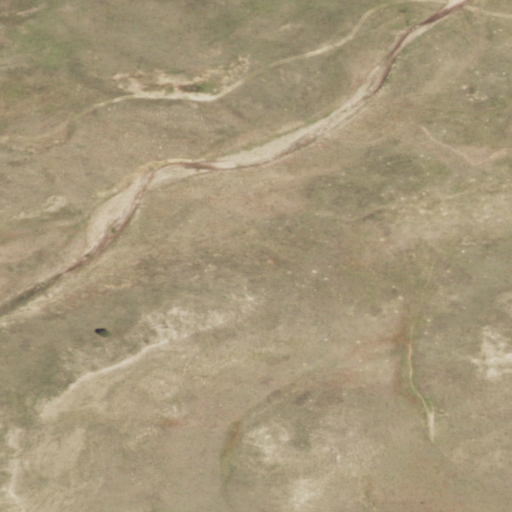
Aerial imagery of valley in Wyoming named Shapley Draw containing grassland and shrub